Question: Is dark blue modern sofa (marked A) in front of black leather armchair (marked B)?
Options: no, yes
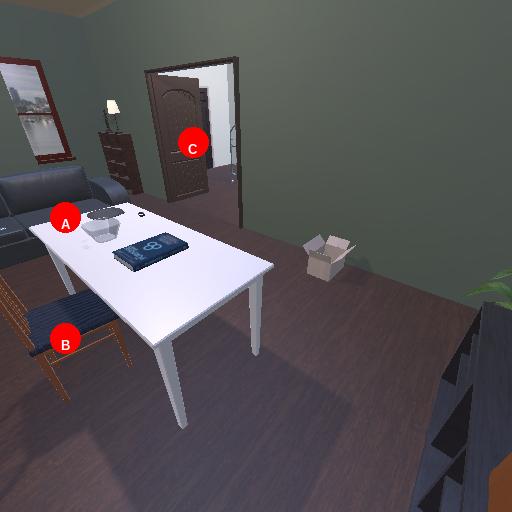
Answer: no